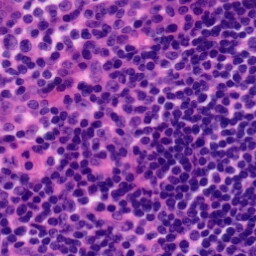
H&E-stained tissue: Tonsil